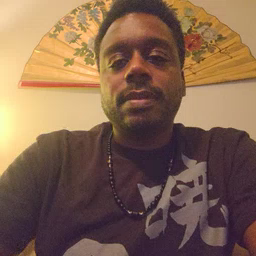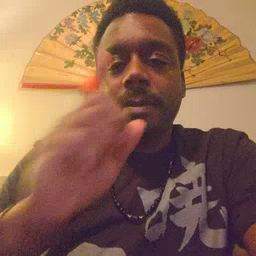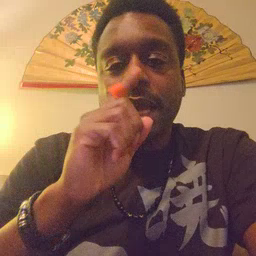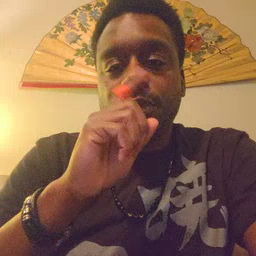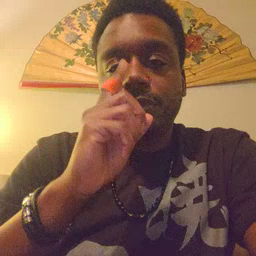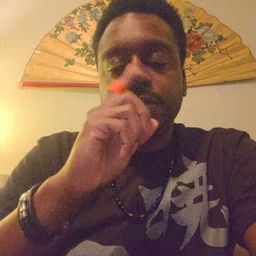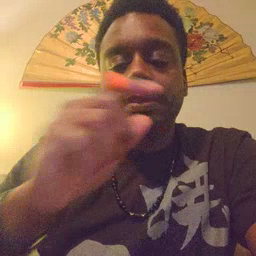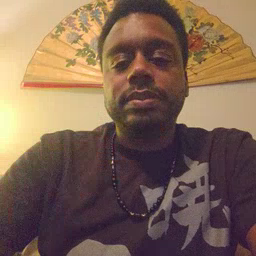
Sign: mouse